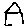
Label: house